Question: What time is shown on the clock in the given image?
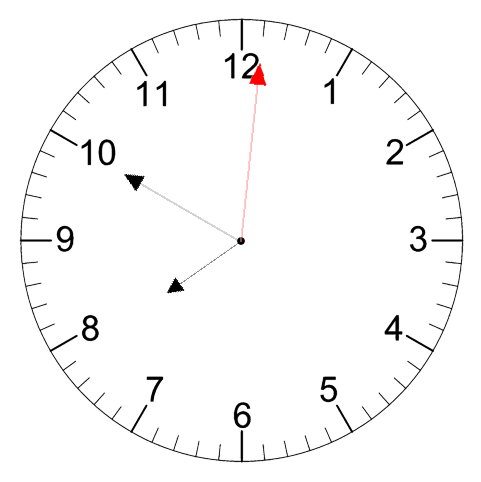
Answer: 07:50:01